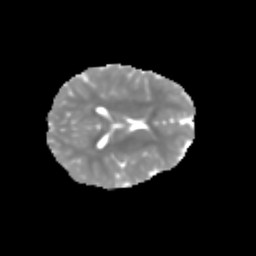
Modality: MD
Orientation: axial
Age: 6
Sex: female
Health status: healthy